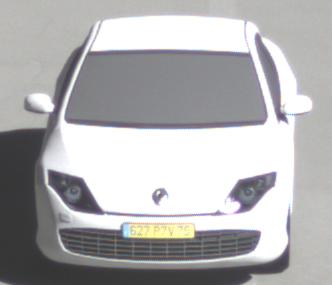
Make: Renault
Model: Laguna Coupé TCe 170
Detailed model: Laguna (III) Coupé
Model produced from: 2010/11
Model produced until: 2011/05
Doors: 2
Color: white
Road condition: dry road
Daytime: morning or afternoon
Contrast: high contrast